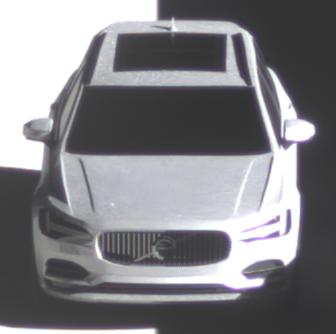
Make: Volvo
Model: V90
Detailed model: -
Model produced from: 2016
Model produced until: 2020
Doors: 5
Color: white
Road condition: dry road
Daytime: morning or afternoon
Contrast: high contrast